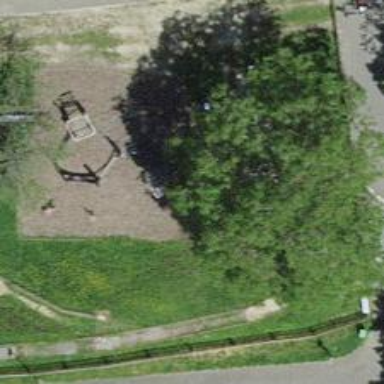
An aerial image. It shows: Playground area for leisure activities on the land.